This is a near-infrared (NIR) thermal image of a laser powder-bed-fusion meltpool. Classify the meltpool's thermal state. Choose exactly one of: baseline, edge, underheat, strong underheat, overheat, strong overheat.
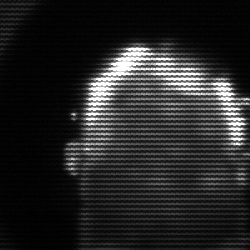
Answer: baseline